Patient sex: M
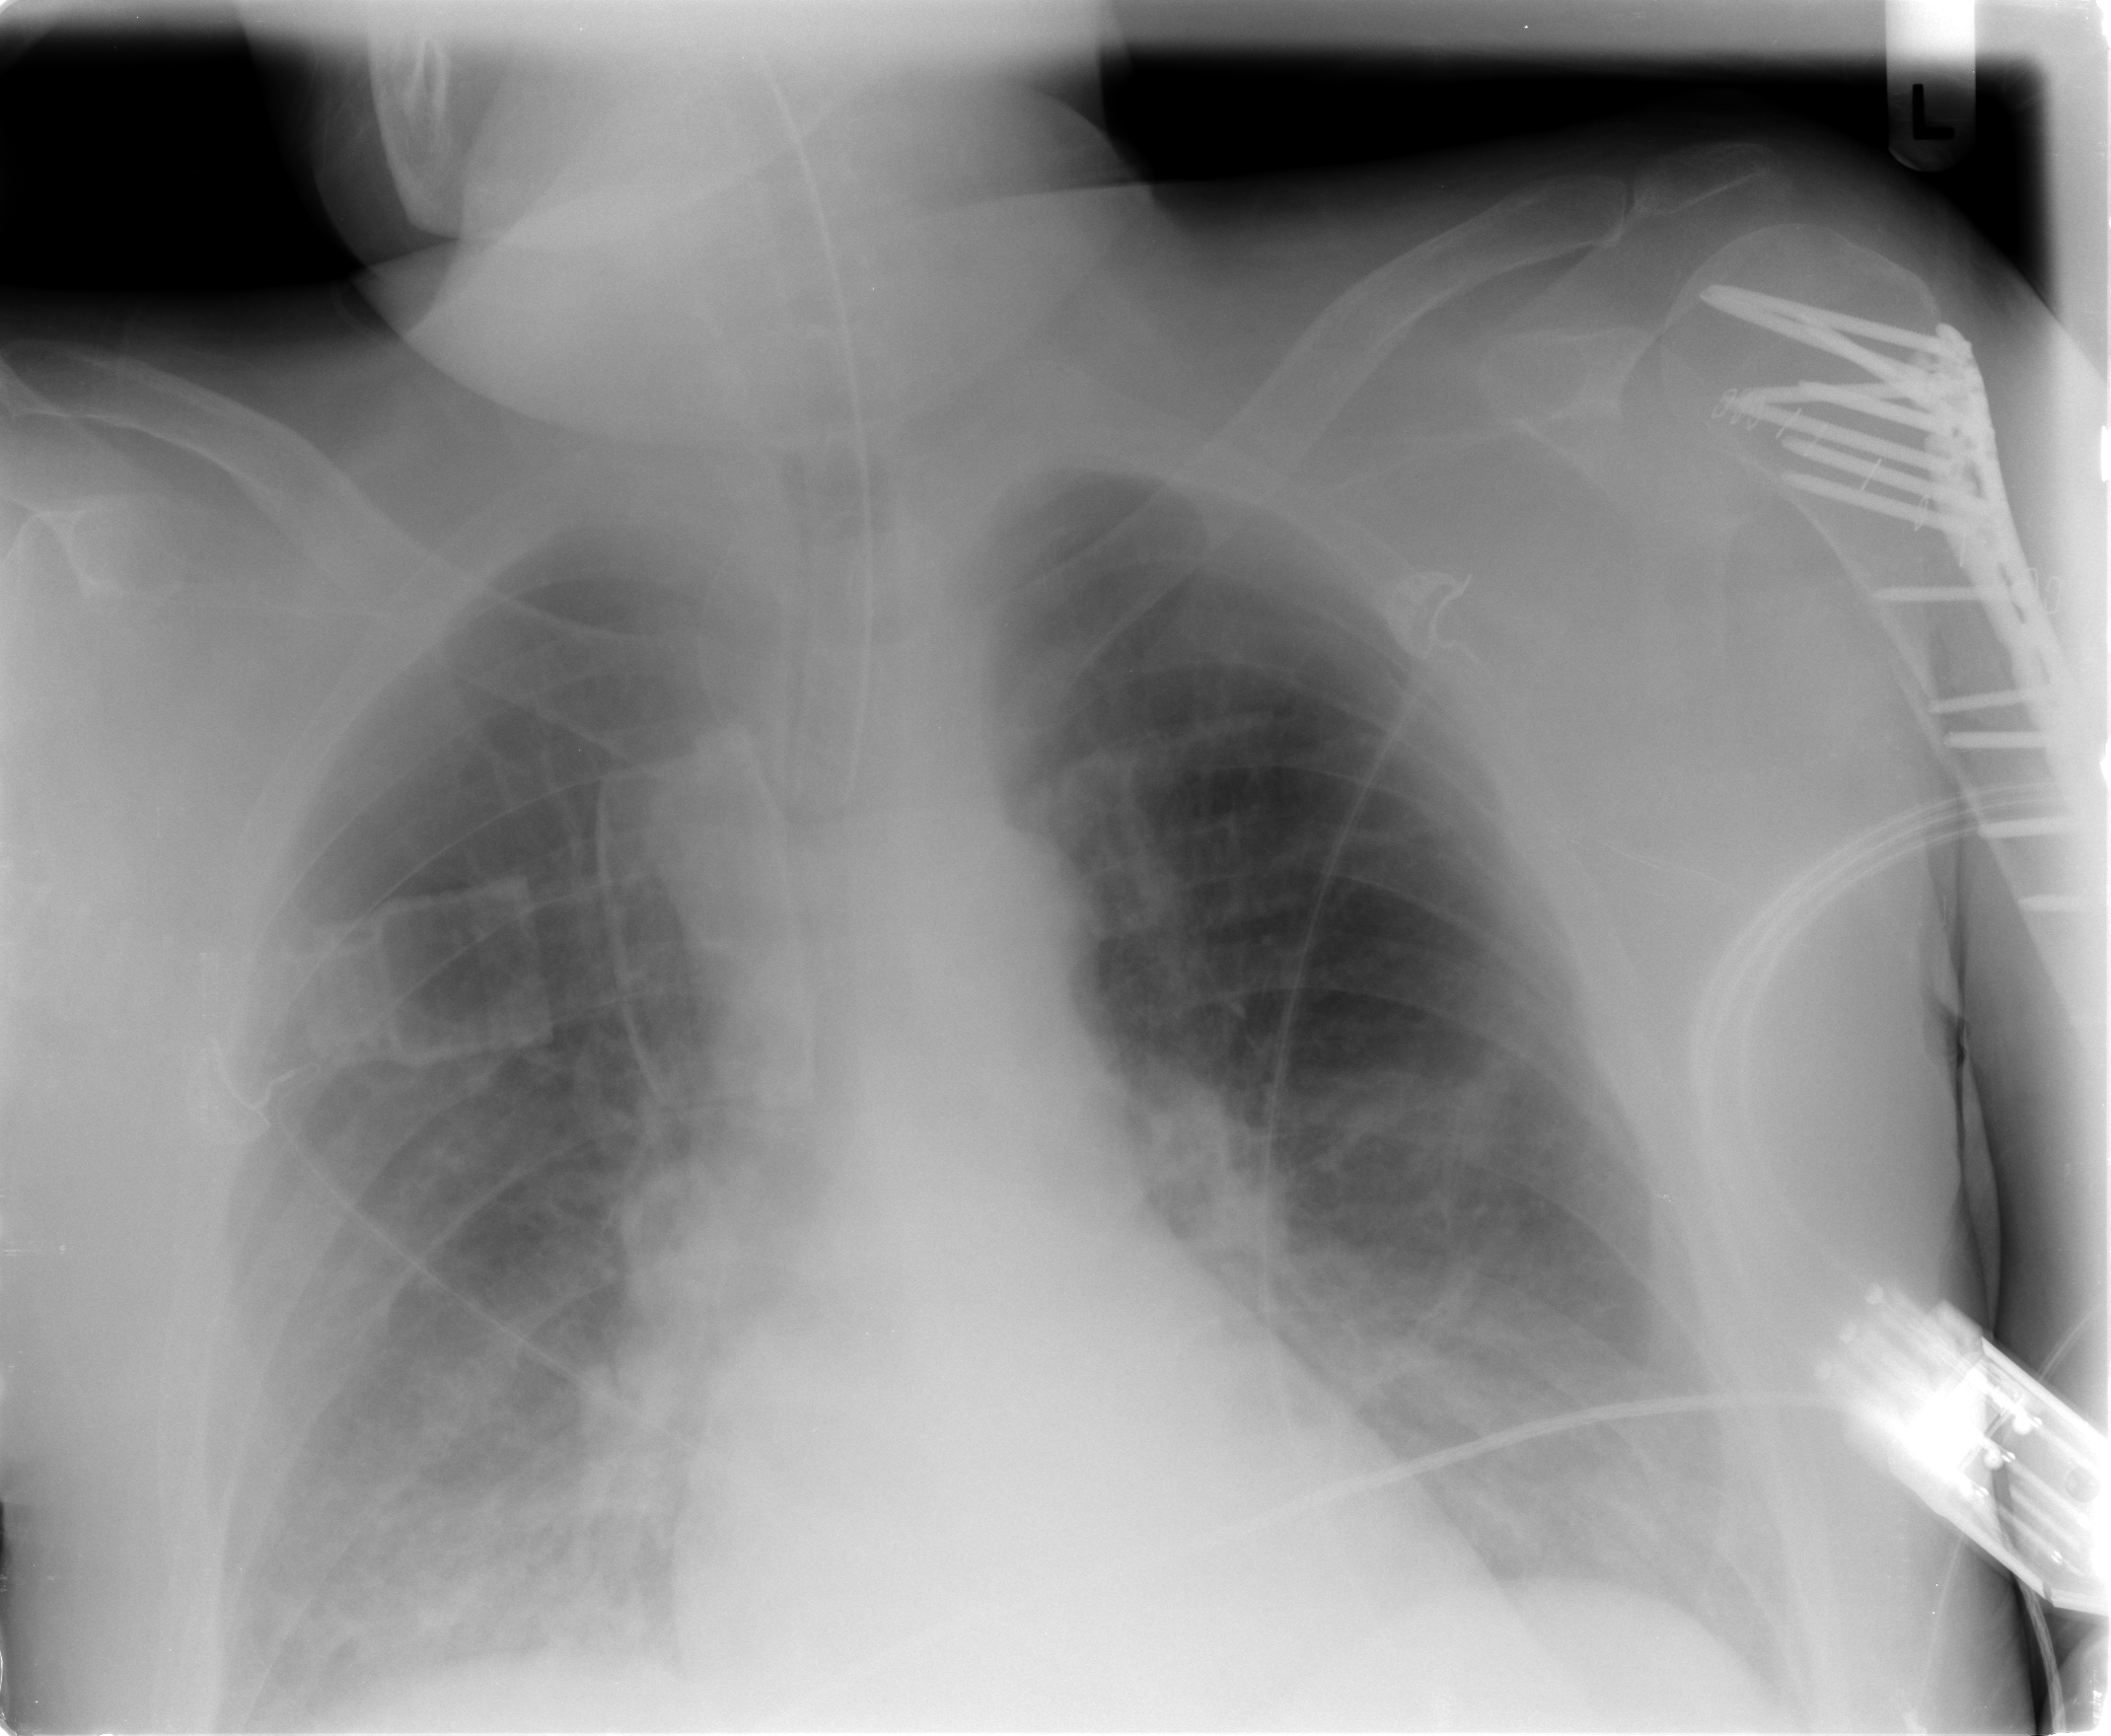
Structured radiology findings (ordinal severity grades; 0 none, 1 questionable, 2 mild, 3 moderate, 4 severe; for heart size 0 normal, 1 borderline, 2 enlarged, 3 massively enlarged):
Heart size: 0
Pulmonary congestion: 2
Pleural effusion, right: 2
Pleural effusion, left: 2
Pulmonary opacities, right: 2
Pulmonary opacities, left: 1
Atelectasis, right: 2
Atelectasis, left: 1